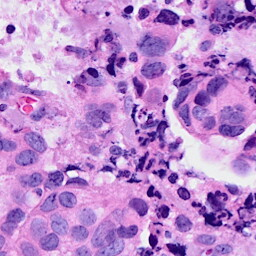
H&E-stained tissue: Breast